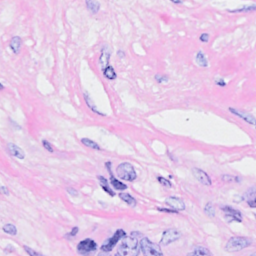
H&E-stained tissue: Breast